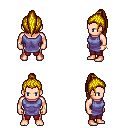
a pixel art fantasy rpg character, male body template, human, light skin, chain tabard jacket, red pants, blonde long topknot hairstyle, bracelets, four views (front, back, left, right), 2x2 character sprite sheet, small pixel art, hard edges, no anti-aliasing